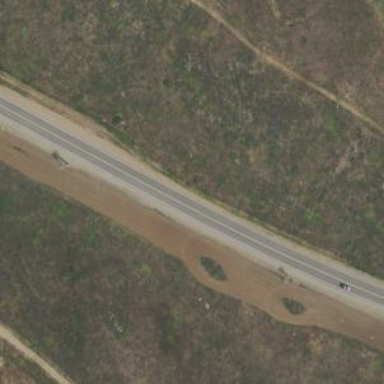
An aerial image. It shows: Secondary road.